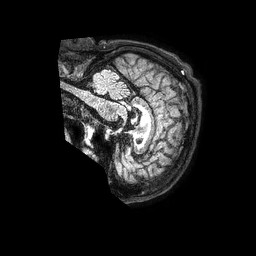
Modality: FLAIR
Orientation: sagittal
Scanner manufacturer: philips
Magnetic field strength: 1.5 T
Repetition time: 4.8 s
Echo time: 0.3 s